Brain MRI, t2w sequence, axial 2D slice.
Patient: age 29, sex M, weight 90 kg, height 1.9 m
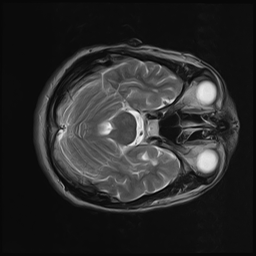